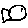
Label: fish